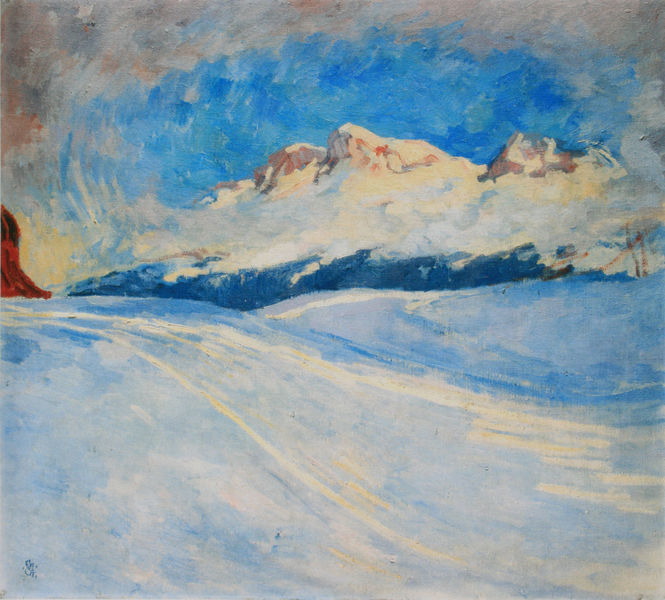
Titel: Winterlandschaft bei Maloja
Künstler: Giovanni Giacometti
Institution: Privatbesitz
Schlagwörter: blau, dunkel, felsen, gemälde, himmel, wolken, impressionismus, landschaft, grau, licht, weiss, rot, schnee, erde, wald, berge, dolomiten, fels, gebirge, gletscher, winter, romantik, sturm, 1900, wolken#, schifahren